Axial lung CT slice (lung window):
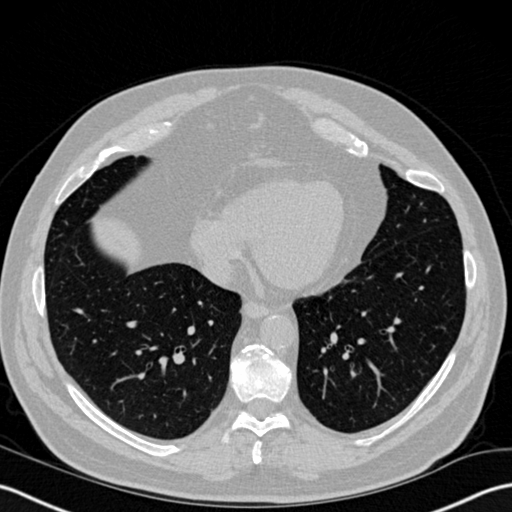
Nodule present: no